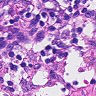
Metastatic tissue present: no